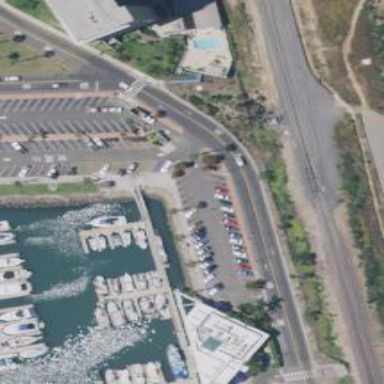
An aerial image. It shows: Man-made pier.